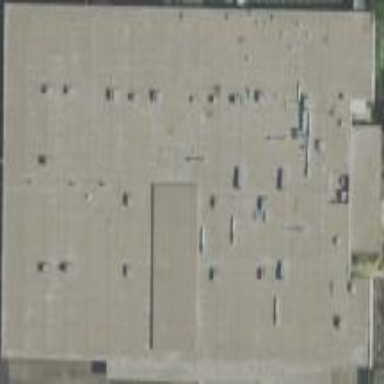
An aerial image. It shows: Industrial building.